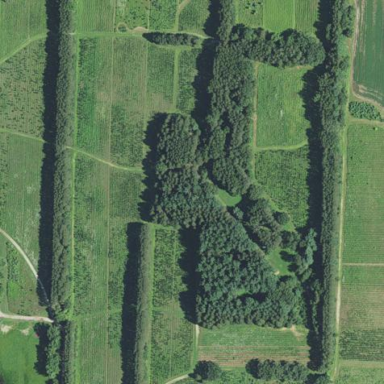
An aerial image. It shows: Farmland with tree crops.